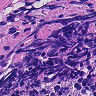
Metastatic tissue present: no